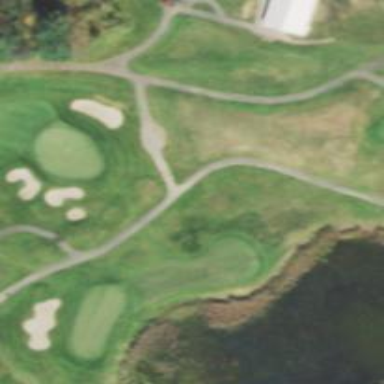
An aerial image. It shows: View of golf hole.